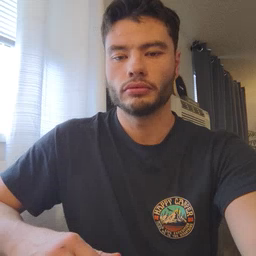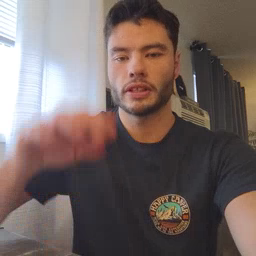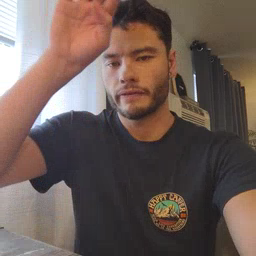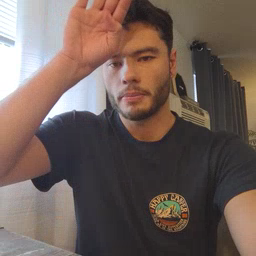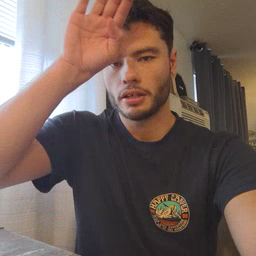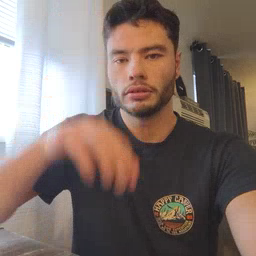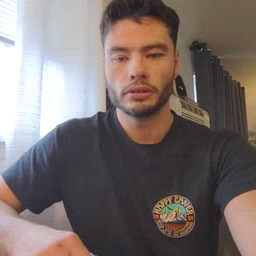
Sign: fireman